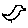
Label: bird